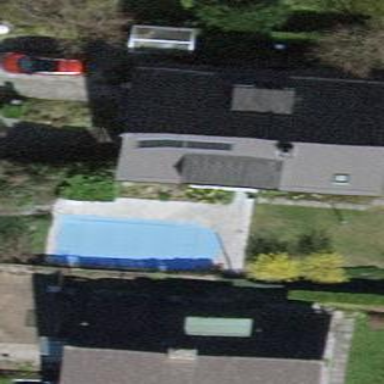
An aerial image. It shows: Detached building with tiled roof.